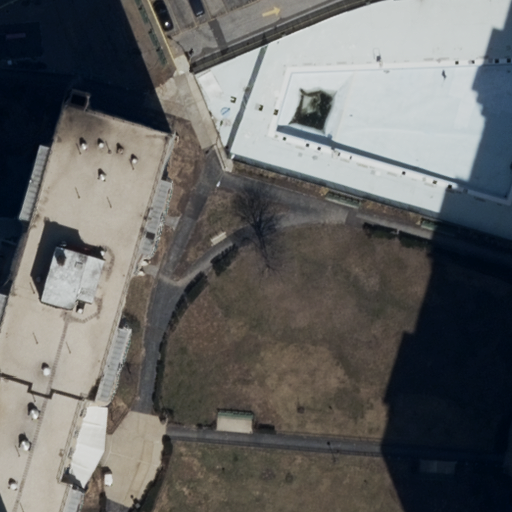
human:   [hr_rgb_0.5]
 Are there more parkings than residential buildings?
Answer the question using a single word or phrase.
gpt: no

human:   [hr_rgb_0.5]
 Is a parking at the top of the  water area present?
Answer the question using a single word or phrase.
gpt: yes

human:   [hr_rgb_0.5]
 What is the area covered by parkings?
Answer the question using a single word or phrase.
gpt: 525m2

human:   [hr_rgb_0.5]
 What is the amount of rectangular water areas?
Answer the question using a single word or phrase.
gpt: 1

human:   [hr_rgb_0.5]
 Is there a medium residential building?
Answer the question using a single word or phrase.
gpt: yes

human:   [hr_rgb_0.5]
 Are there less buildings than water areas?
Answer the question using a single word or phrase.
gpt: no

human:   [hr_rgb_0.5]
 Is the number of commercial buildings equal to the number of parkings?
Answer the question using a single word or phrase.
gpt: no

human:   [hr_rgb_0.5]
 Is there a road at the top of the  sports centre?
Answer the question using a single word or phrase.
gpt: yes

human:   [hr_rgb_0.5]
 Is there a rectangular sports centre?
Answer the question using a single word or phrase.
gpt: yes

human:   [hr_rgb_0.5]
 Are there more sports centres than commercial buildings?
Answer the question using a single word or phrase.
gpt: yes

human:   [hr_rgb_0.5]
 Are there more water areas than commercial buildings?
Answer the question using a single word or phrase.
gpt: yes

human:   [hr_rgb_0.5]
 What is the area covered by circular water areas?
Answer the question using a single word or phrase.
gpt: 0m2

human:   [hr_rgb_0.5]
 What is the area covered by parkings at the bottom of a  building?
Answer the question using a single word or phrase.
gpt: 0m2

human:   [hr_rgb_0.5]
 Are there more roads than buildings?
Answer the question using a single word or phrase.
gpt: yes

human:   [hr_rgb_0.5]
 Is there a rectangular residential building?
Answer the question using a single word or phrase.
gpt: yes

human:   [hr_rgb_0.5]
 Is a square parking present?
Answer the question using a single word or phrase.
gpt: no

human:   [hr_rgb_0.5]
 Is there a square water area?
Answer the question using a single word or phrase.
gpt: no

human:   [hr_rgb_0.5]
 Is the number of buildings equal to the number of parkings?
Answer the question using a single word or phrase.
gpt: no

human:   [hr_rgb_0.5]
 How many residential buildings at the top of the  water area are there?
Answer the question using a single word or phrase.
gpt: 0

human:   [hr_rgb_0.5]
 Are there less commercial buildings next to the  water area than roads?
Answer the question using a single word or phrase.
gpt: yes

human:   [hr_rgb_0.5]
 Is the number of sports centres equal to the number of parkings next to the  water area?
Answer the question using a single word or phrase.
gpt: yes

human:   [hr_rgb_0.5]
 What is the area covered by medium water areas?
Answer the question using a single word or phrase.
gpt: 0m2

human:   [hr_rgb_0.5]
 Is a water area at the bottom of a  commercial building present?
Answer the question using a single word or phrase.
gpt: no

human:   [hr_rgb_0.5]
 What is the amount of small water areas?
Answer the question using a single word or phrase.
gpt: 0

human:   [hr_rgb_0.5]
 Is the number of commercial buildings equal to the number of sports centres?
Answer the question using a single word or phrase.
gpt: no

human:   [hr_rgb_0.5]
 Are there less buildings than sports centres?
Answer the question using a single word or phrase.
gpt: no

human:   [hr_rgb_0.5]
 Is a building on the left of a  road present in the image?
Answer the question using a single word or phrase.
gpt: yes

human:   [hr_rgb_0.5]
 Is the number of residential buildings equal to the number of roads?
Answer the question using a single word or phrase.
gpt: no

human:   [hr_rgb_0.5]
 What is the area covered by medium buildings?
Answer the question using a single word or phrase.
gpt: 243m2

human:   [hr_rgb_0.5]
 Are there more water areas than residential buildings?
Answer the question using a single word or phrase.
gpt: no

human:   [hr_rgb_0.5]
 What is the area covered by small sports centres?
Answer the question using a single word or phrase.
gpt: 0m2

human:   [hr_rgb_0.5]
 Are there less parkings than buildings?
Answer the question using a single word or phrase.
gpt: yes

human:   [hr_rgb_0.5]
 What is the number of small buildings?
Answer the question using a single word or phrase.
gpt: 0

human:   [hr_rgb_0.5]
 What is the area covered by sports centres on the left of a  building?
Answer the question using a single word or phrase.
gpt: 0m2

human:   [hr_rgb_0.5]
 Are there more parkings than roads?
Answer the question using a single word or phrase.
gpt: no

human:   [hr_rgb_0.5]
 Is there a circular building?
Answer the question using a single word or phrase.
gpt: no